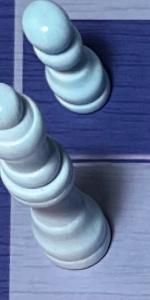
Label: Queen_White